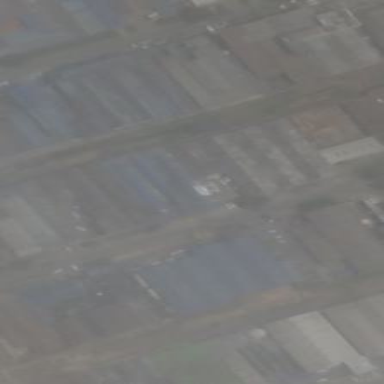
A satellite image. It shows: Industrial building.